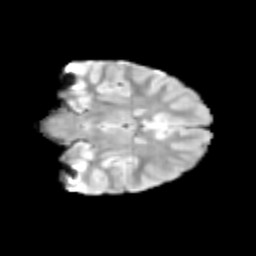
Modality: T2w
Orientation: coronal
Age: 9
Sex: female
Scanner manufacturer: siemens
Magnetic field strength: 3 T
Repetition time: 3.8 s
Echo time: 0.07 s